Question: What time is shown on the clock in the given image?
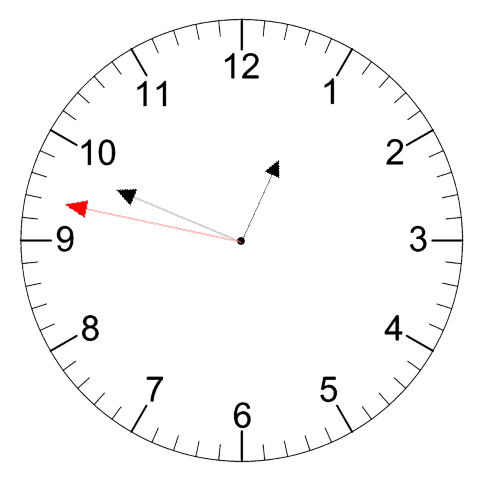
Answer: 12:48:47